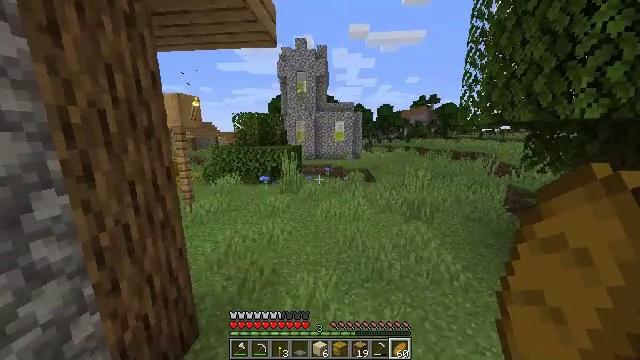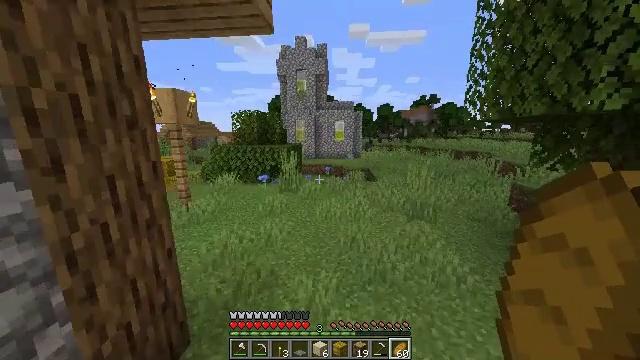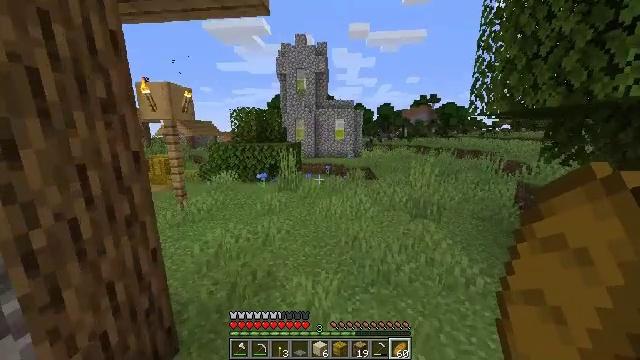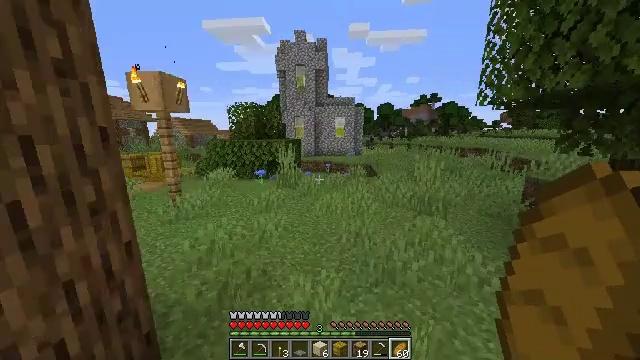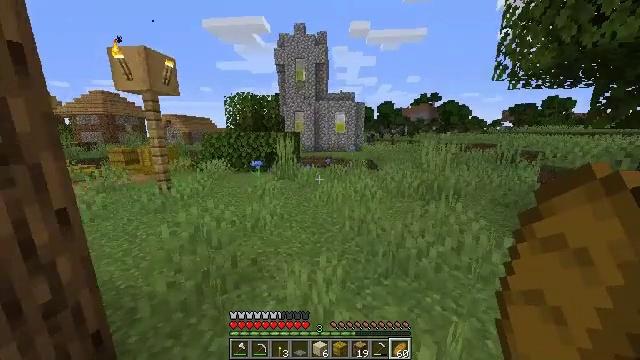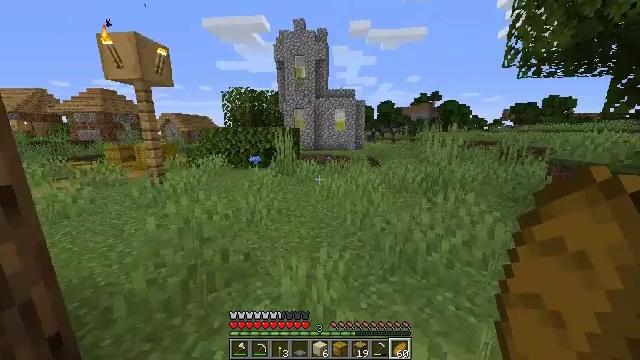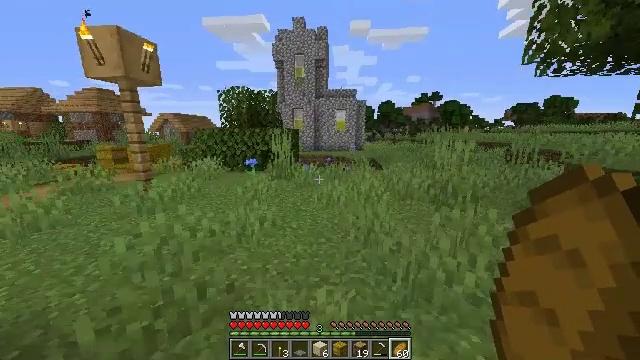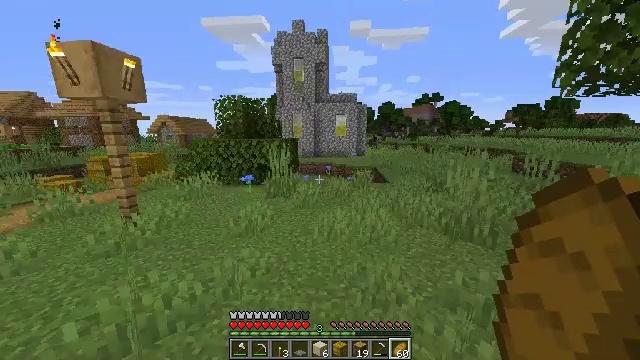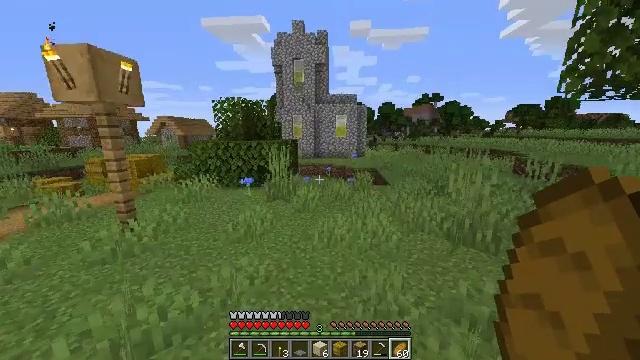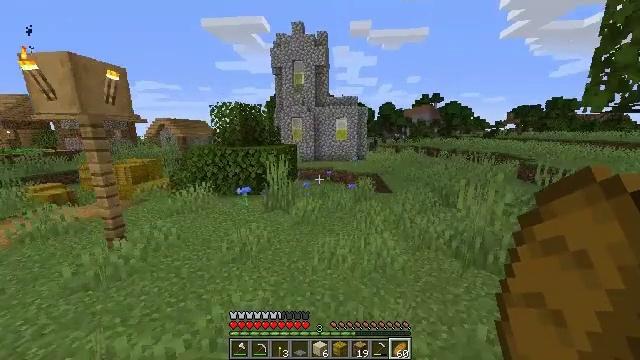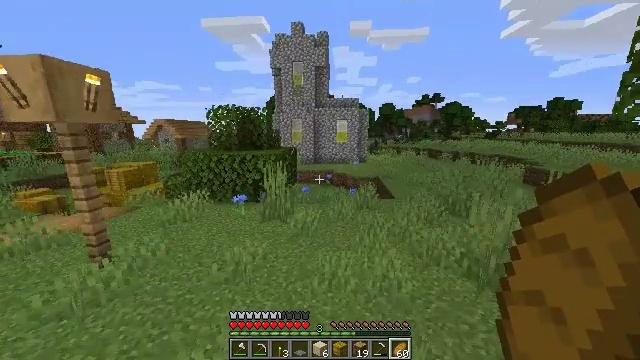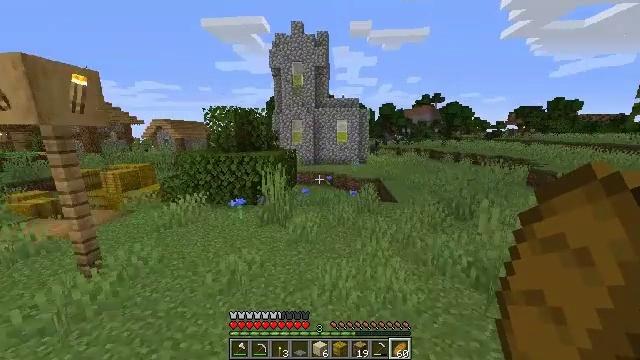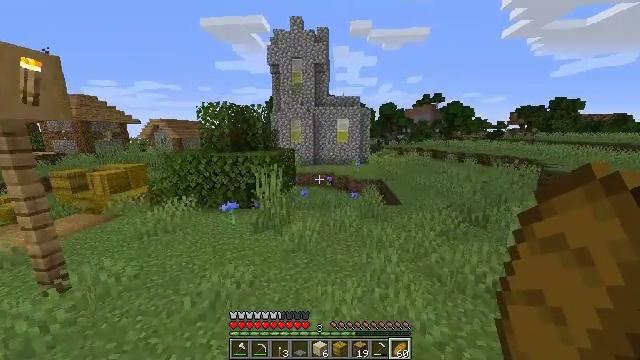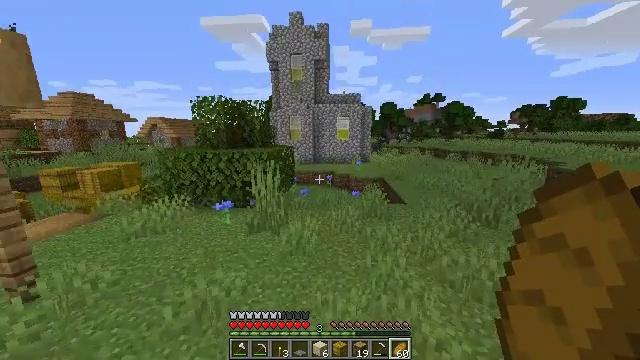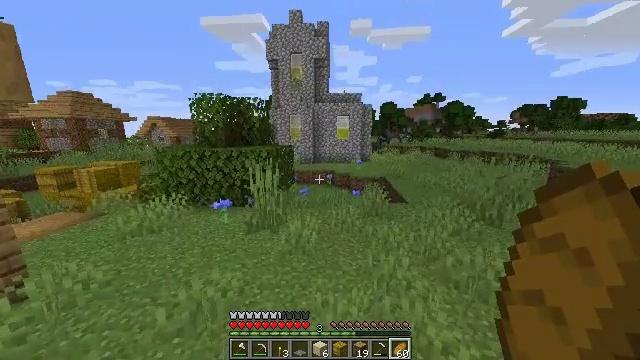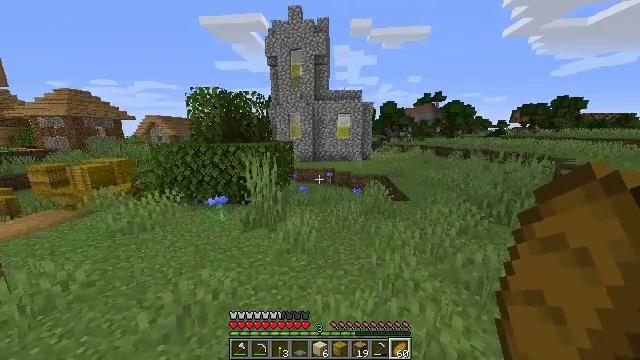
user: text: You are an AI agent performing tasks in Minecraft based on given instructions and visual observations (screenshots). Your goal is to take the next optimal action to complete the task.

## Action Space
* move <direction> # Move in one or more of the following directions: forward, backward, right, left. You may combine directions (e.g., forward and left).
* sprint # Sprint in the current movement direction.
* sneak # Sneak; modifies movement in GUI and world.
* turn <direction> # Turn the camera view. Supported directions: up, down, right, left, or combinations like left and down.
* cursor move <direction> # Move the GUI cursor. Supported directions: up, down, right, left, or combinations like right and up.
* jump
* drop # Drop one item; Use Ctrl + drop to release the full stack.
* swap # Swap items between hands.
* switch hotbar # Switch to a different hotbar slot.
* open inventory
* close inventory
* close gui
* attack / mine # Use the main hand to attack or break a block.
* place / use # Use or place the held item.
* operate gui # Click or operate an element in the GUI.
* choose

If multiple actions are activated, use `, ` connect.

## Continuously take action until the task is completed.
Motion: motion action
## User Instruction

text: Break the brewing stand to collect it.
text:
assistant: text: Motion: move forward, sprint, jump
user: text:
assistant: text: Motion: move forward, sprint, jump
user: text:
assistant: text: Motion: move forward, sprint, jump
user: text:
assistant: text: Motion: move forward, sprint, jump
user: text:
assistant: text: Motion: move forward, sprint, jump
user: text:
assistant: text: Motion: move forward, sprint, jump
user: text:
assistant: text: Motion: move forward, sprint, jump
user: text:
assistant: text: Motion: move forward, sprint, jump
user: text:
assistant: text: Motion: move forward, sprint, jump
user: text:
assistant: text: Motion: move forward, sprint, jump
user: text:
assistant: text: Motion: move forward, sprint, jump
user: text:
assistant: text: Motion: move forward, sprint, jump
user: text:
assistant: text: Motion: move forward, sprint, jump
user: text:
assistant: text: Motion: move forward, sprint, jump
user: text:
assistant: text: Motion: move forward, jump
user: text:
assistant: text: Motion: move forward, jump
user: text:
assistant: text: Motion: move forward, jump
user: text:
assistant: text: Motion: move forward, jump
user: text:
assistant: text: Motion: move forward, sprint, jump
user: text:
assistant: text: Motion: move forward, sprint, jump
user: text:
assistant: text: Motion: move forward, sprint, jump
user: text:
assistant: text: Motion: move forward, jump
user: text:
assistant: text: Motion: move forward, jump
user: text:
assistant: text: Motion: move forward, jump
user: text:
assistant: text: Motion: move forward, jump
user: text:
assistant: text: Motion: move forward, jump, switch to hotbar 2
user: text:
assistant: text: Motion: move forward, jump, switch to hotbar 2
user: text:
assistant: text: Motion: move forward, jump, switch to hotbar 2
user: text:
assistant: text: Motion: move forward, jump
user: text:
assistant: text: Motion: move forward, jump